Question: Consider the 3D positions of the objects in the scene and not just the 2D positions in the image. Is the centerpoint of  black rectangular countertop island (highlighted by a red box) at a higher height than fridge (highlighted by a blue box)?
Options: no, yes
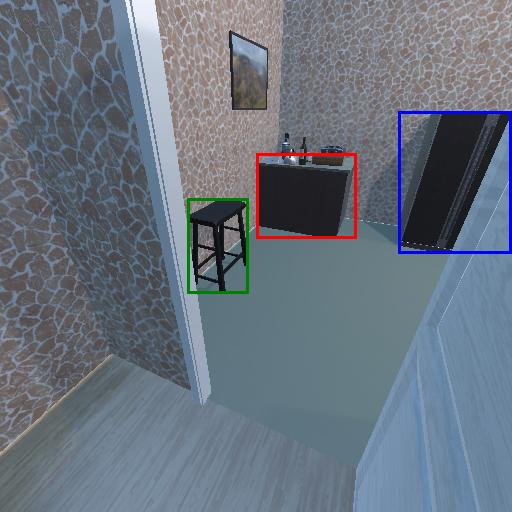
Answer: no